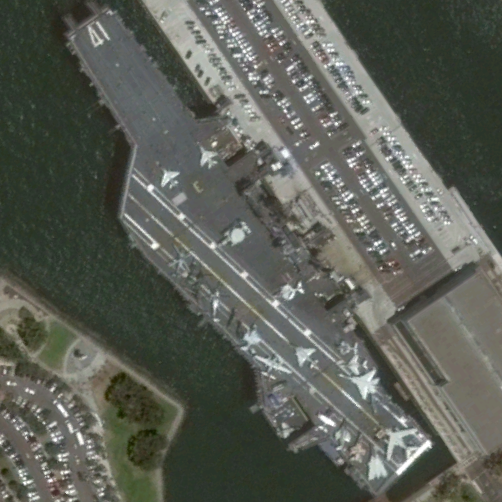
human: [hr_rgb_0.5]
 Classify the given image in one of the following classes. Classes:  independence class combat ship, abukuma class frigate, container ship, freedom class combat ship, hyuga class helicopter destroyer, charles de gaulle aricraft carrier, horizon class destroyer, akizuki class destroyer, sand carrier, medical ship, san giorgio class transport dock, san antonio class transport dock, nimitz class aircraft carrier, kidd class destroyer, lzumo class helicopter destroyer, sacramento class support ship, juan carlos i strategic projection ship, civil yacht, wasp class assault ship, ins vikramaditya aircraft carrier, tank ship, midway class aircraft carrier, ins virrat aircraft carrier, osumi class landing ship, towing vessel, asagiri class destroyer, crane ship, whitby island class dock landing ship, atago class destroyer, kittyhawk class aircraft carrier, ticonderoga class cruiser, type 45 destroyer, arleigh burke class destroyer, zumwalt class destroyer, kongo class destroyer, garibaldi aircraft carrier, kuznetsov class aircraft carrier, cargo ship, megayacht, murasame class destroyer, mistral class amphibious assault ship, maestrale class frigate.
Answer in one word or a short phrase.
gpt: Midway class aircraft carrier